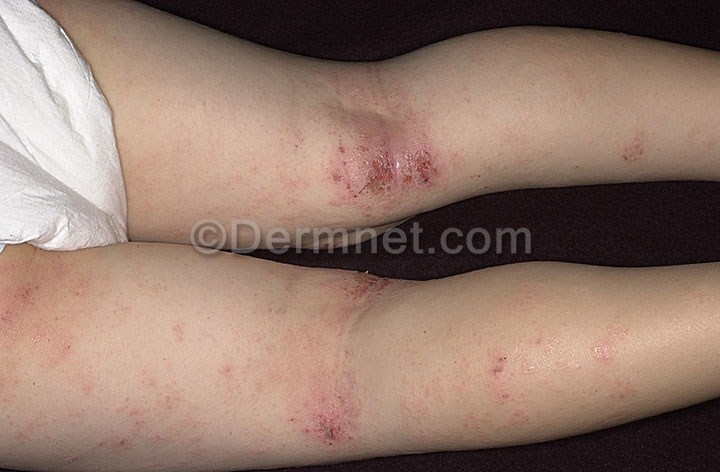
Disease: Atopic Dermatitis Photos